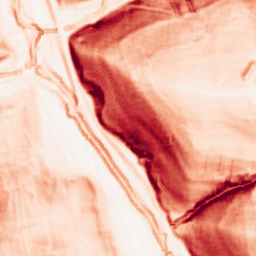
Category: morphological
Decomposition family: morphological_square
Decomposition parameters: operation: gradient
size: 5
Upsampling method: quintic
Upsampling parameters: scale: 2
Upsampling scale: 2